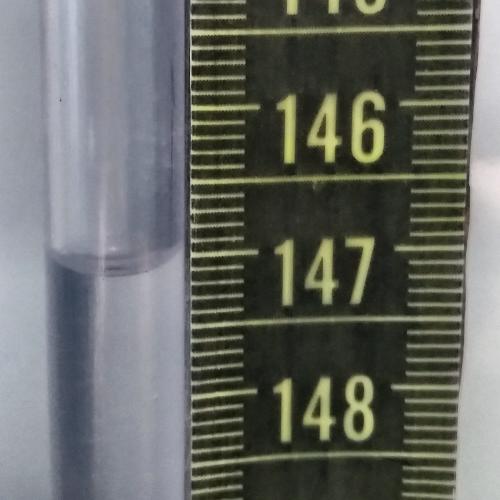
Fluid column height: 147.1 cm